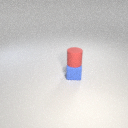
small blue rubber cube below small red rubber cylinder